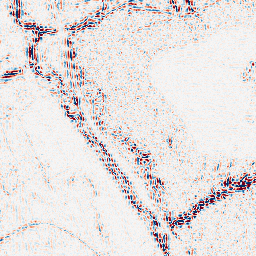
Category: wavelet
Decomposition family: wavelet_dwt
Decomposition parameters: wavelet: coif2
level: 2
Upsampling method: cubic_catmull_rom
Upsampling parameters: scale: 2
Upsampling scale: 2